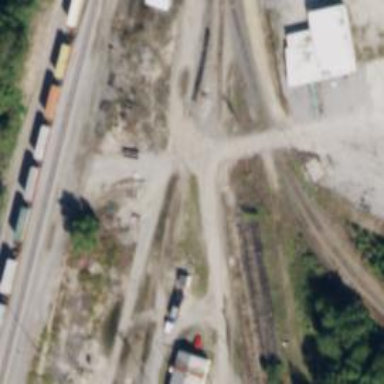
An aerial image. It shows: Railway level crossing.